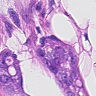
Metastatic tissue present: yes